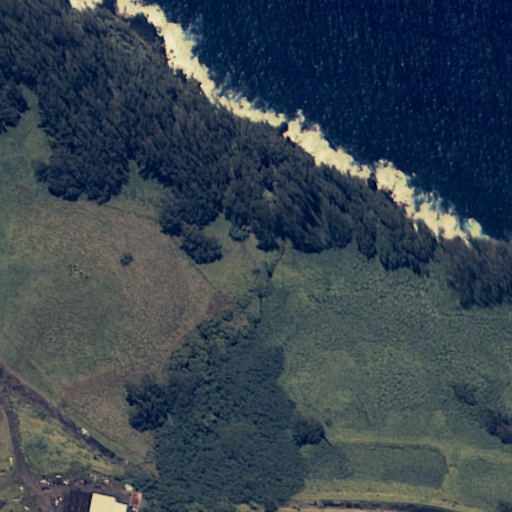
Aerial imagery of valley in Hawaii named Alaialoa Gulch containing only unknown